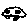
Label: car